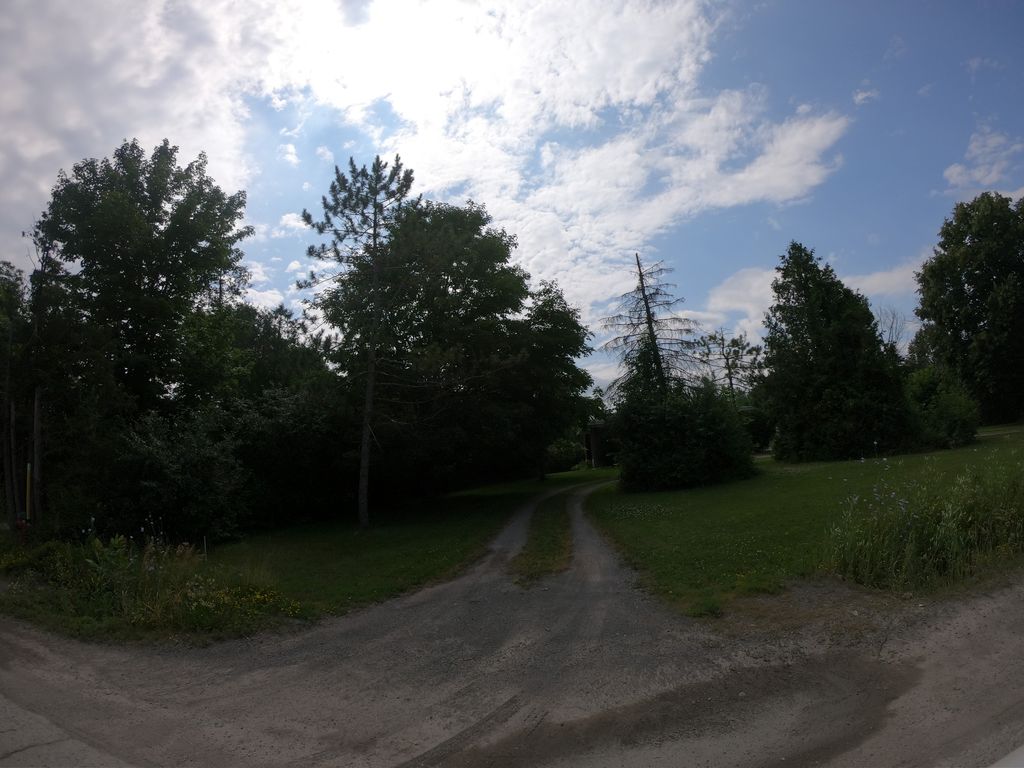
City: ottawa-gatineau